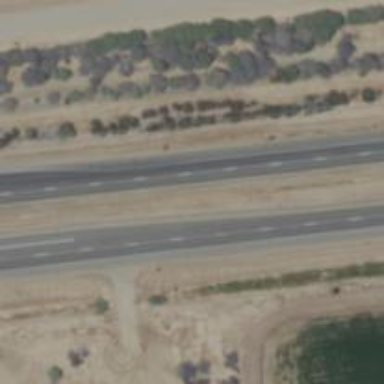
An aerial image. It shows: Primary highway with expressway characteristics.